Question: If I expand the Arrays, they all look the same on the inside. Why then is the first one labeled as [Array[4]] and the last one as [Array[4], Array[4], Array[4], Array[4]]?

Thanks!
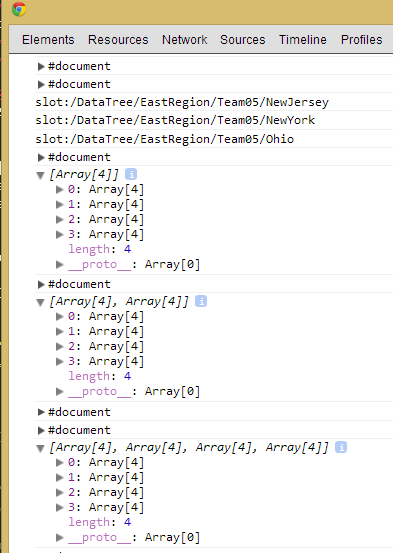
Answer: As the little 'i' icon explains, expand an object shows its value.
This would happen if you log the same array instance multiple times, and add items between logs.
It prints the value of the array (the collapsed line) immediately, so it shows the original value of the array.
When you expand it, it expands the current state of the object, including later additions.